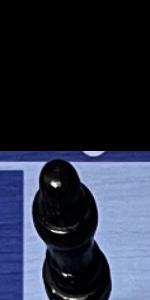
Label: Empty